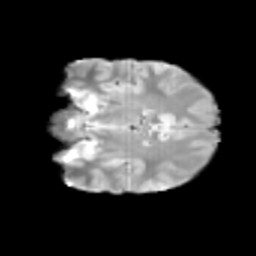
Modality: T2w
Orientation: coronal
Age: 12
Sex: male
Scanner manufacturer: siemens
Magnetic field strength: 3 T
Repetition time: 3.8 s
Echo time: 0.07 s